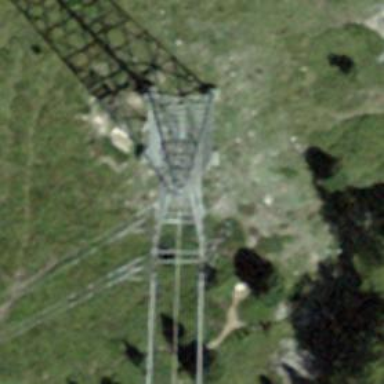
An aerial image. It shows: Power line with three cables.